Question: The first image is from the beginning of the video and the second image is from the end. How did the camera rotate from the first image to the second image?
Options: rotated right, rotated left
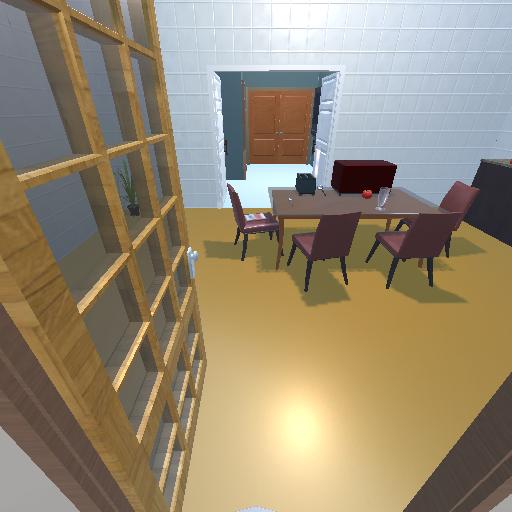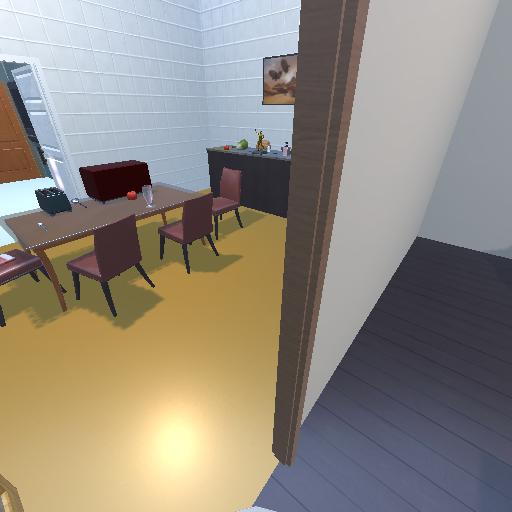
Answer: rotated right